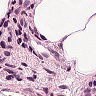
Metastatic tissue present: no